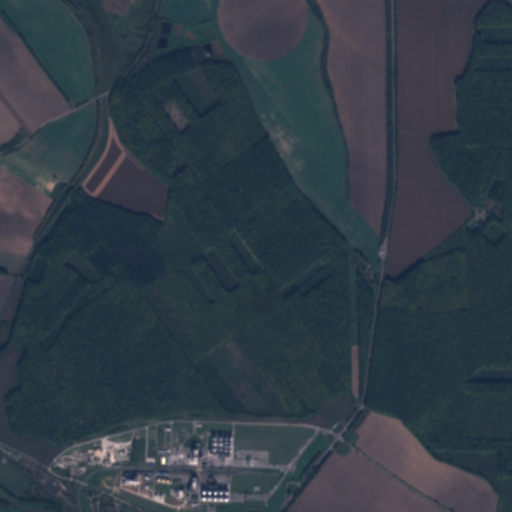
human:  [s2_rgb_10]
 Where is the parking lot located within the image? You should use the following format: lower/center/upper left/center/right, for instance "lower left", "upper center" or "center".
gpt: The parking lot is located in the lower center of the image.
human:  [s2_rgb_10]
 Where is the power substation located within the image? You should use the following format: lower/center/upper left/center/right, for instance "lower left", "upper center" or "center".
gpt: The power substation is located in the lower left of the image.
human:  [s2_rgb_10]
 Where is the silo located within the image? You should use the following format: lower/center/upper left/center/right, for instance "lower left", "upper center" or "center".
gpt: The silo is located in the lower center of the image.
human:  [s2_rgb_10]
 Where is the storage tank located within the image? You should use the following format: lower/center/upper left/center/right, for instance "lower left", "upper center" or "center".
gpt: The storage tank is located in the lower left of the image.
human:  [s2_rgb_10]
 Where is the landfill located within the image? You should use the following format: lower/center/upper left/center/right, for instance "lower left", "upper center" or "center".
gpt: There is no landfill in the image.